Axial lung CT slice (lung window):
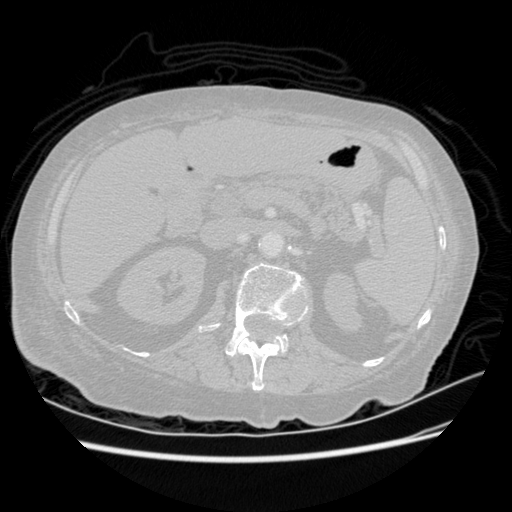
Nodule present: no